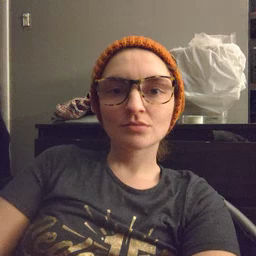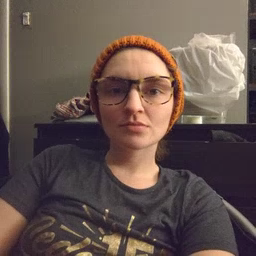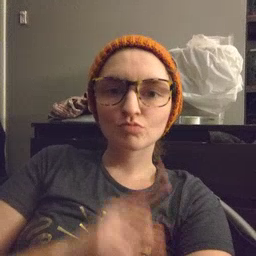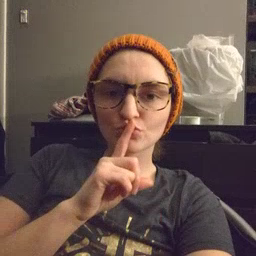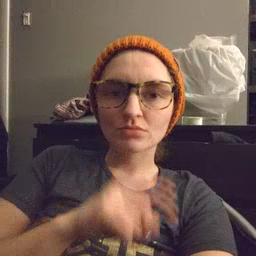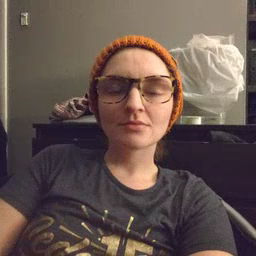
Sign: shhh